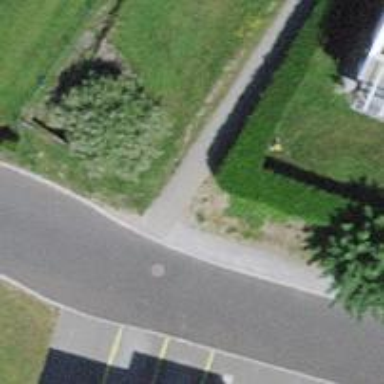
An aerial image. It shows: Hedge barrier.